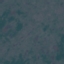
Land use / land cover class: HerbaceousVegetation